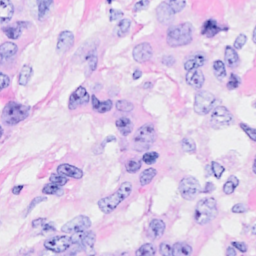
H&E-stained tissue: Breast